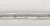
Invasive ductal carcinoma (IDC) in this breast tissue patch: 0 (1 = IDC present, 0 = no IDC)